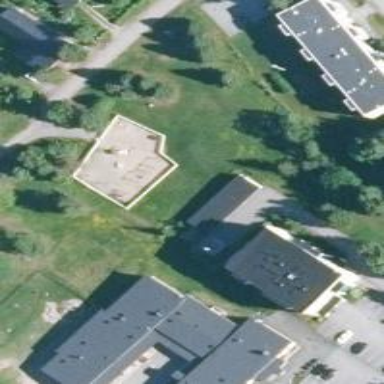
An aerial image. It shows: Playground area for leisure land.